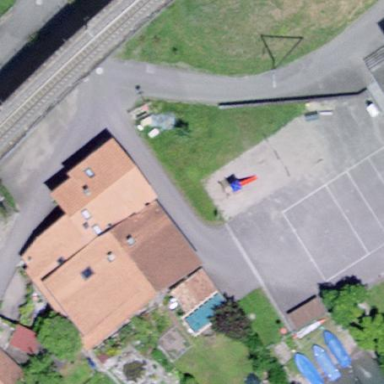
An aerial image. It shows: Playground area for leisure land.